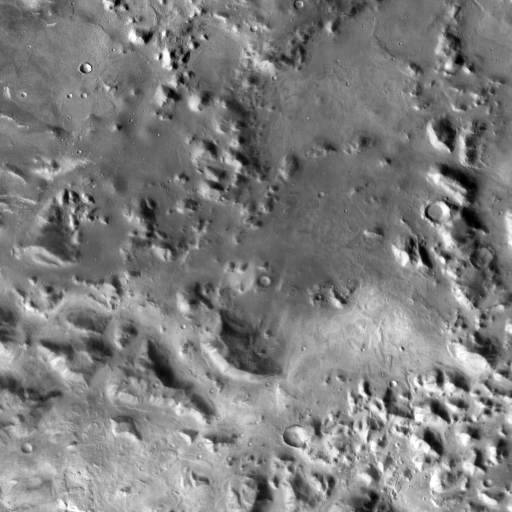
Crater classes present: Background, Other, Buried